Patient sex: F
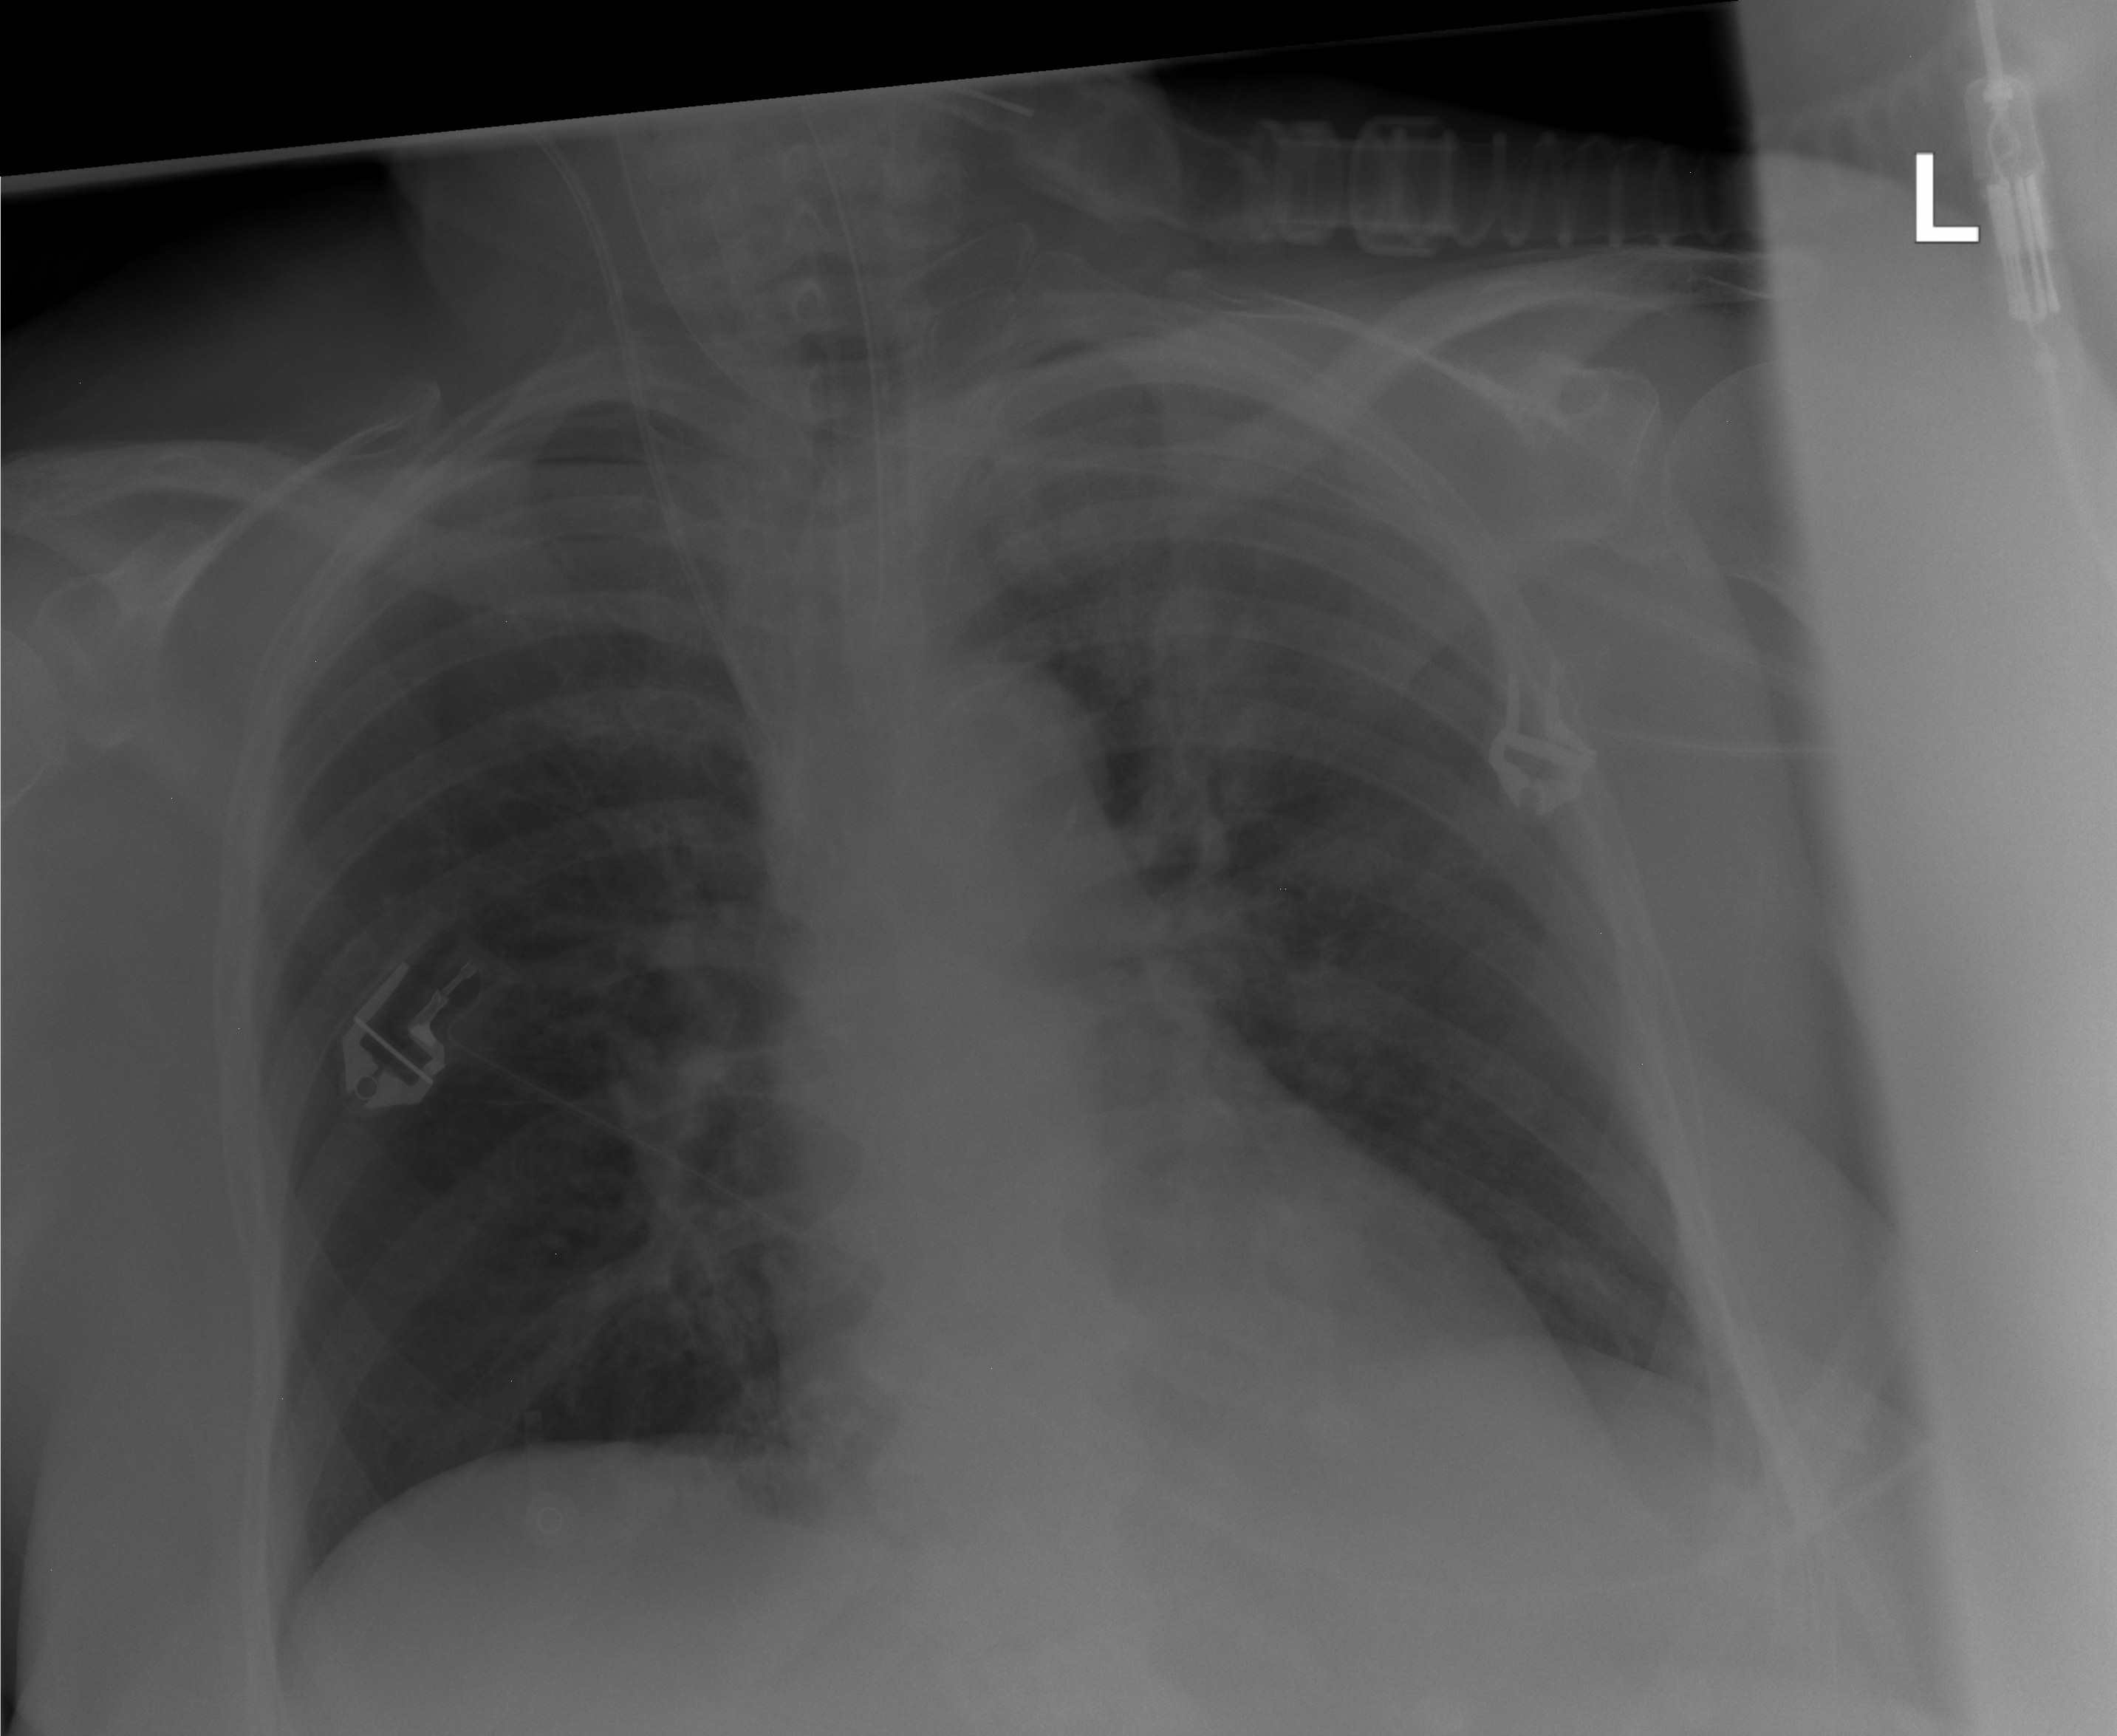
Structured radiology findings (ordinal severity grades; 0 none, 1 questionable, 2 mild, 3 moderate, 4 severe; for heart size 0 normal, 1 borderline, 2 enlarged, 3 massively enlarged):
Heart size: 0
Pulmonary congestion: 1
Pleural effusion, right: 0
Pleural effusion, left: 0
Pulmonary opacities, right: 0
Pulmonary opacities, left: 2
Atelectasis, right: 0
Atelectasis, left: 0